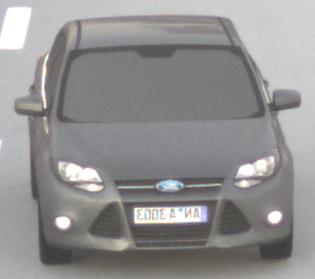
Make: Ford
Model: Focus 1.6 Ti-VCT
Detailed model: Focus (III)
Model produced from: 2011/09
Model produced until: 2014/09
Doors: 5
Color: gray
Road condition: dry road
Daytime: sunrise or sunset
Contrast: low contrast